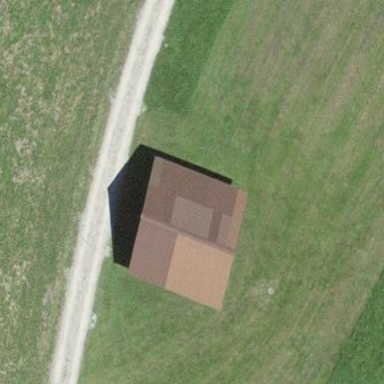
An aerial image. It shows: Rural barn.